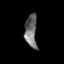
Tissue: prostate
Cell type: T cells
Senescence score: 0.802
Nuclear area (px): 389
Mean DAPI intensity: 111.548